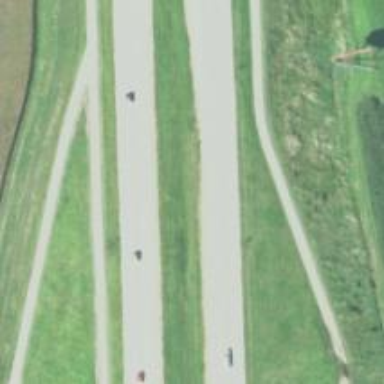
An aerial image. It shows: Primary highway that functions as expressway.